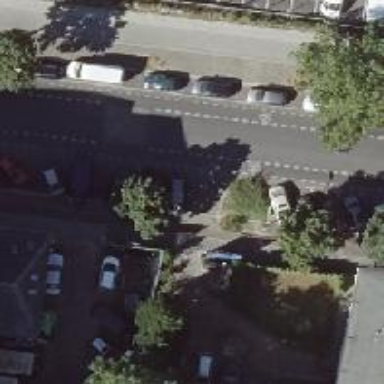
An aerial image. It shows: Avenue lined with deciduous broadleaved trees.